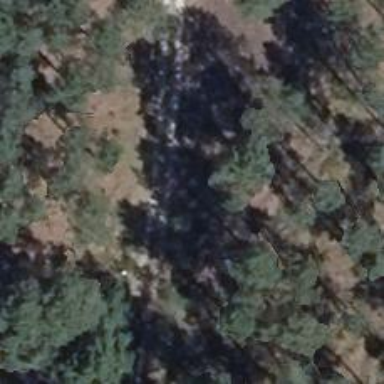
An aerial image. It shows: Gravel track with grade3 tracktype.